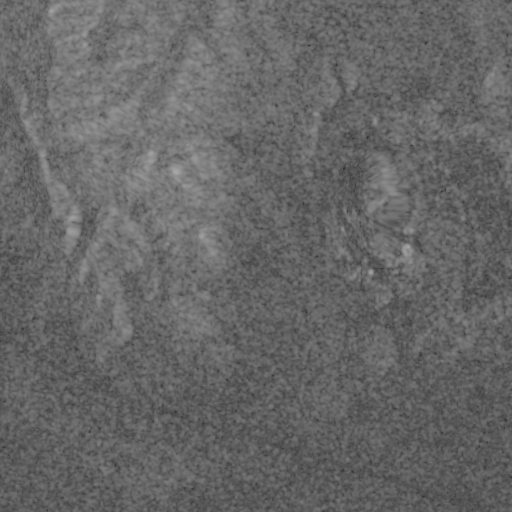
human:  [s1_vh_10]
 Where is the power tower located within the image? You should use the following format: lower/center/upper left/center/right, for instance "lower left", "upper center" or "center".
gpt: The power tower is located in the lower of the image.
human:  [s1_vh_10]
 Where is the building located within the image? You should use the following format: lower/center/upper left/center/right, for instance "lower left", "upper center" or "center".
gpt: The building is located in the center right of the image.
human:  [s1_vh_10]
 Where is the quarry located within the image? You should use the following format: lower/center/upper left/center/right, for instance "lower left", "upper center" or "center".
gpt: There is no quarry in the image.

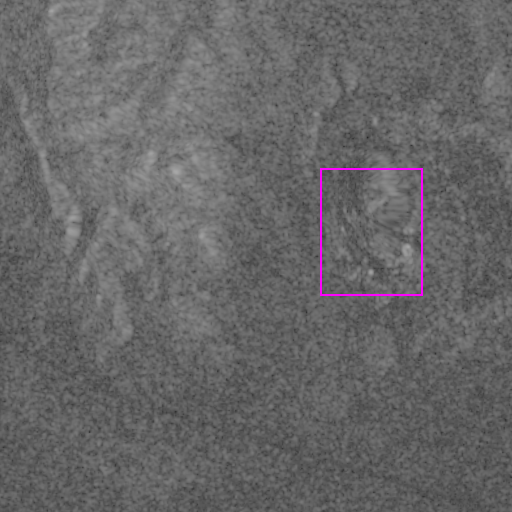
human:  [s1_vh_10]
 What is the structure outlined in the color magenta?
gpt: The structure outlined in magenta is a quarry.
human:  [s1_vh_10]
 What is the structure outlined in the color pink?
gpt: There is no pink outline.